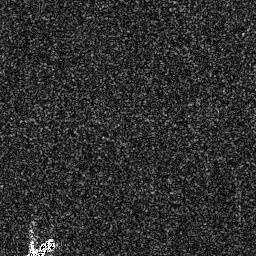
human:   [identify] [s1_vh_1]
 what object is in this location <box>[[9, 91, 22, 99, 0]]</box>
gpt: <ref>1 medium ship at the bottom left</ref>